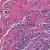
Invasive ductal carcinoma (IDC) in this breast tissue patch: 0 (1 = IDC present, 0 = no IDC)